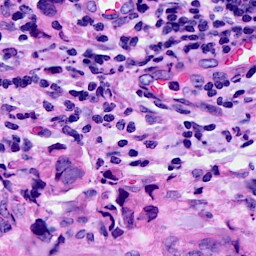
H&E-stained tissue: Breast